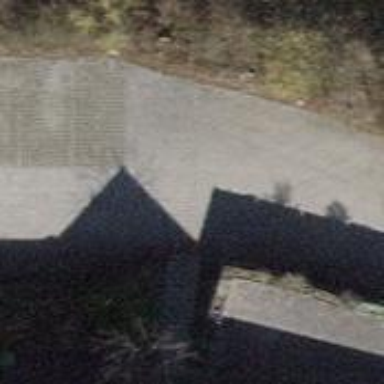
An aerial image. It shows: Road with steps.